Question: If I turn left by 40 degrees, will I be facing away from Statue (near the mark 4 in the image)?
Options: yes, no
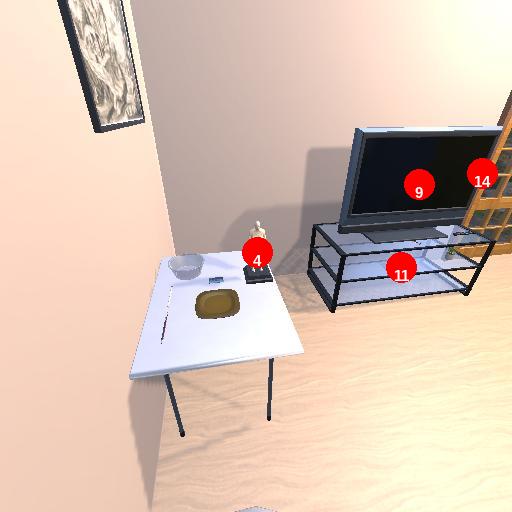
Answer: yes